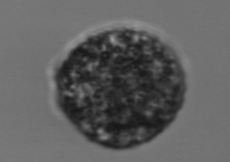
Label: Vicicitus_globosus